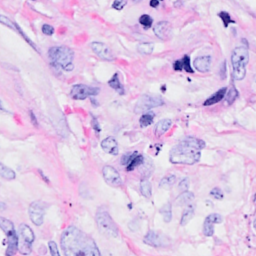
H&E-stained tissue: Breast